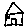
Label: house